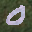
Label: 0